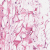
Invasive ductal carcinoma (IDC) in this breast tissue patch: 0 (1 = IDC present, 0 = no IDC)